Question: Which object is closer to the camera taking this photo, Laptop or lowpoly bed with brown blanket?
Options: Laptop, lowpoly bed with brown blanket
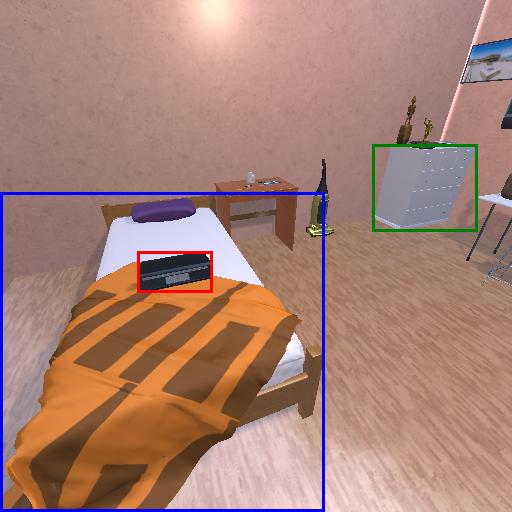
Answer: Laptop